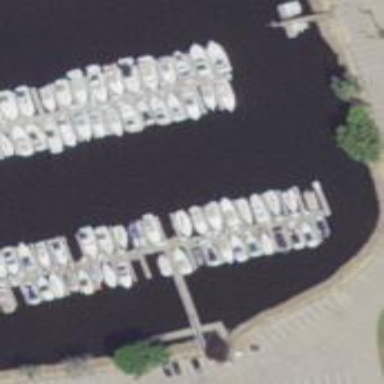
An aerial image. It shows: Pier with mooring facilities.